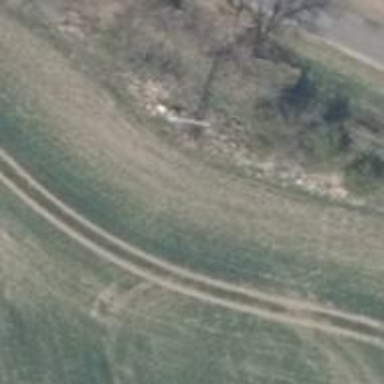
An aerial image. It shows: Power pole.